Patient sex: M
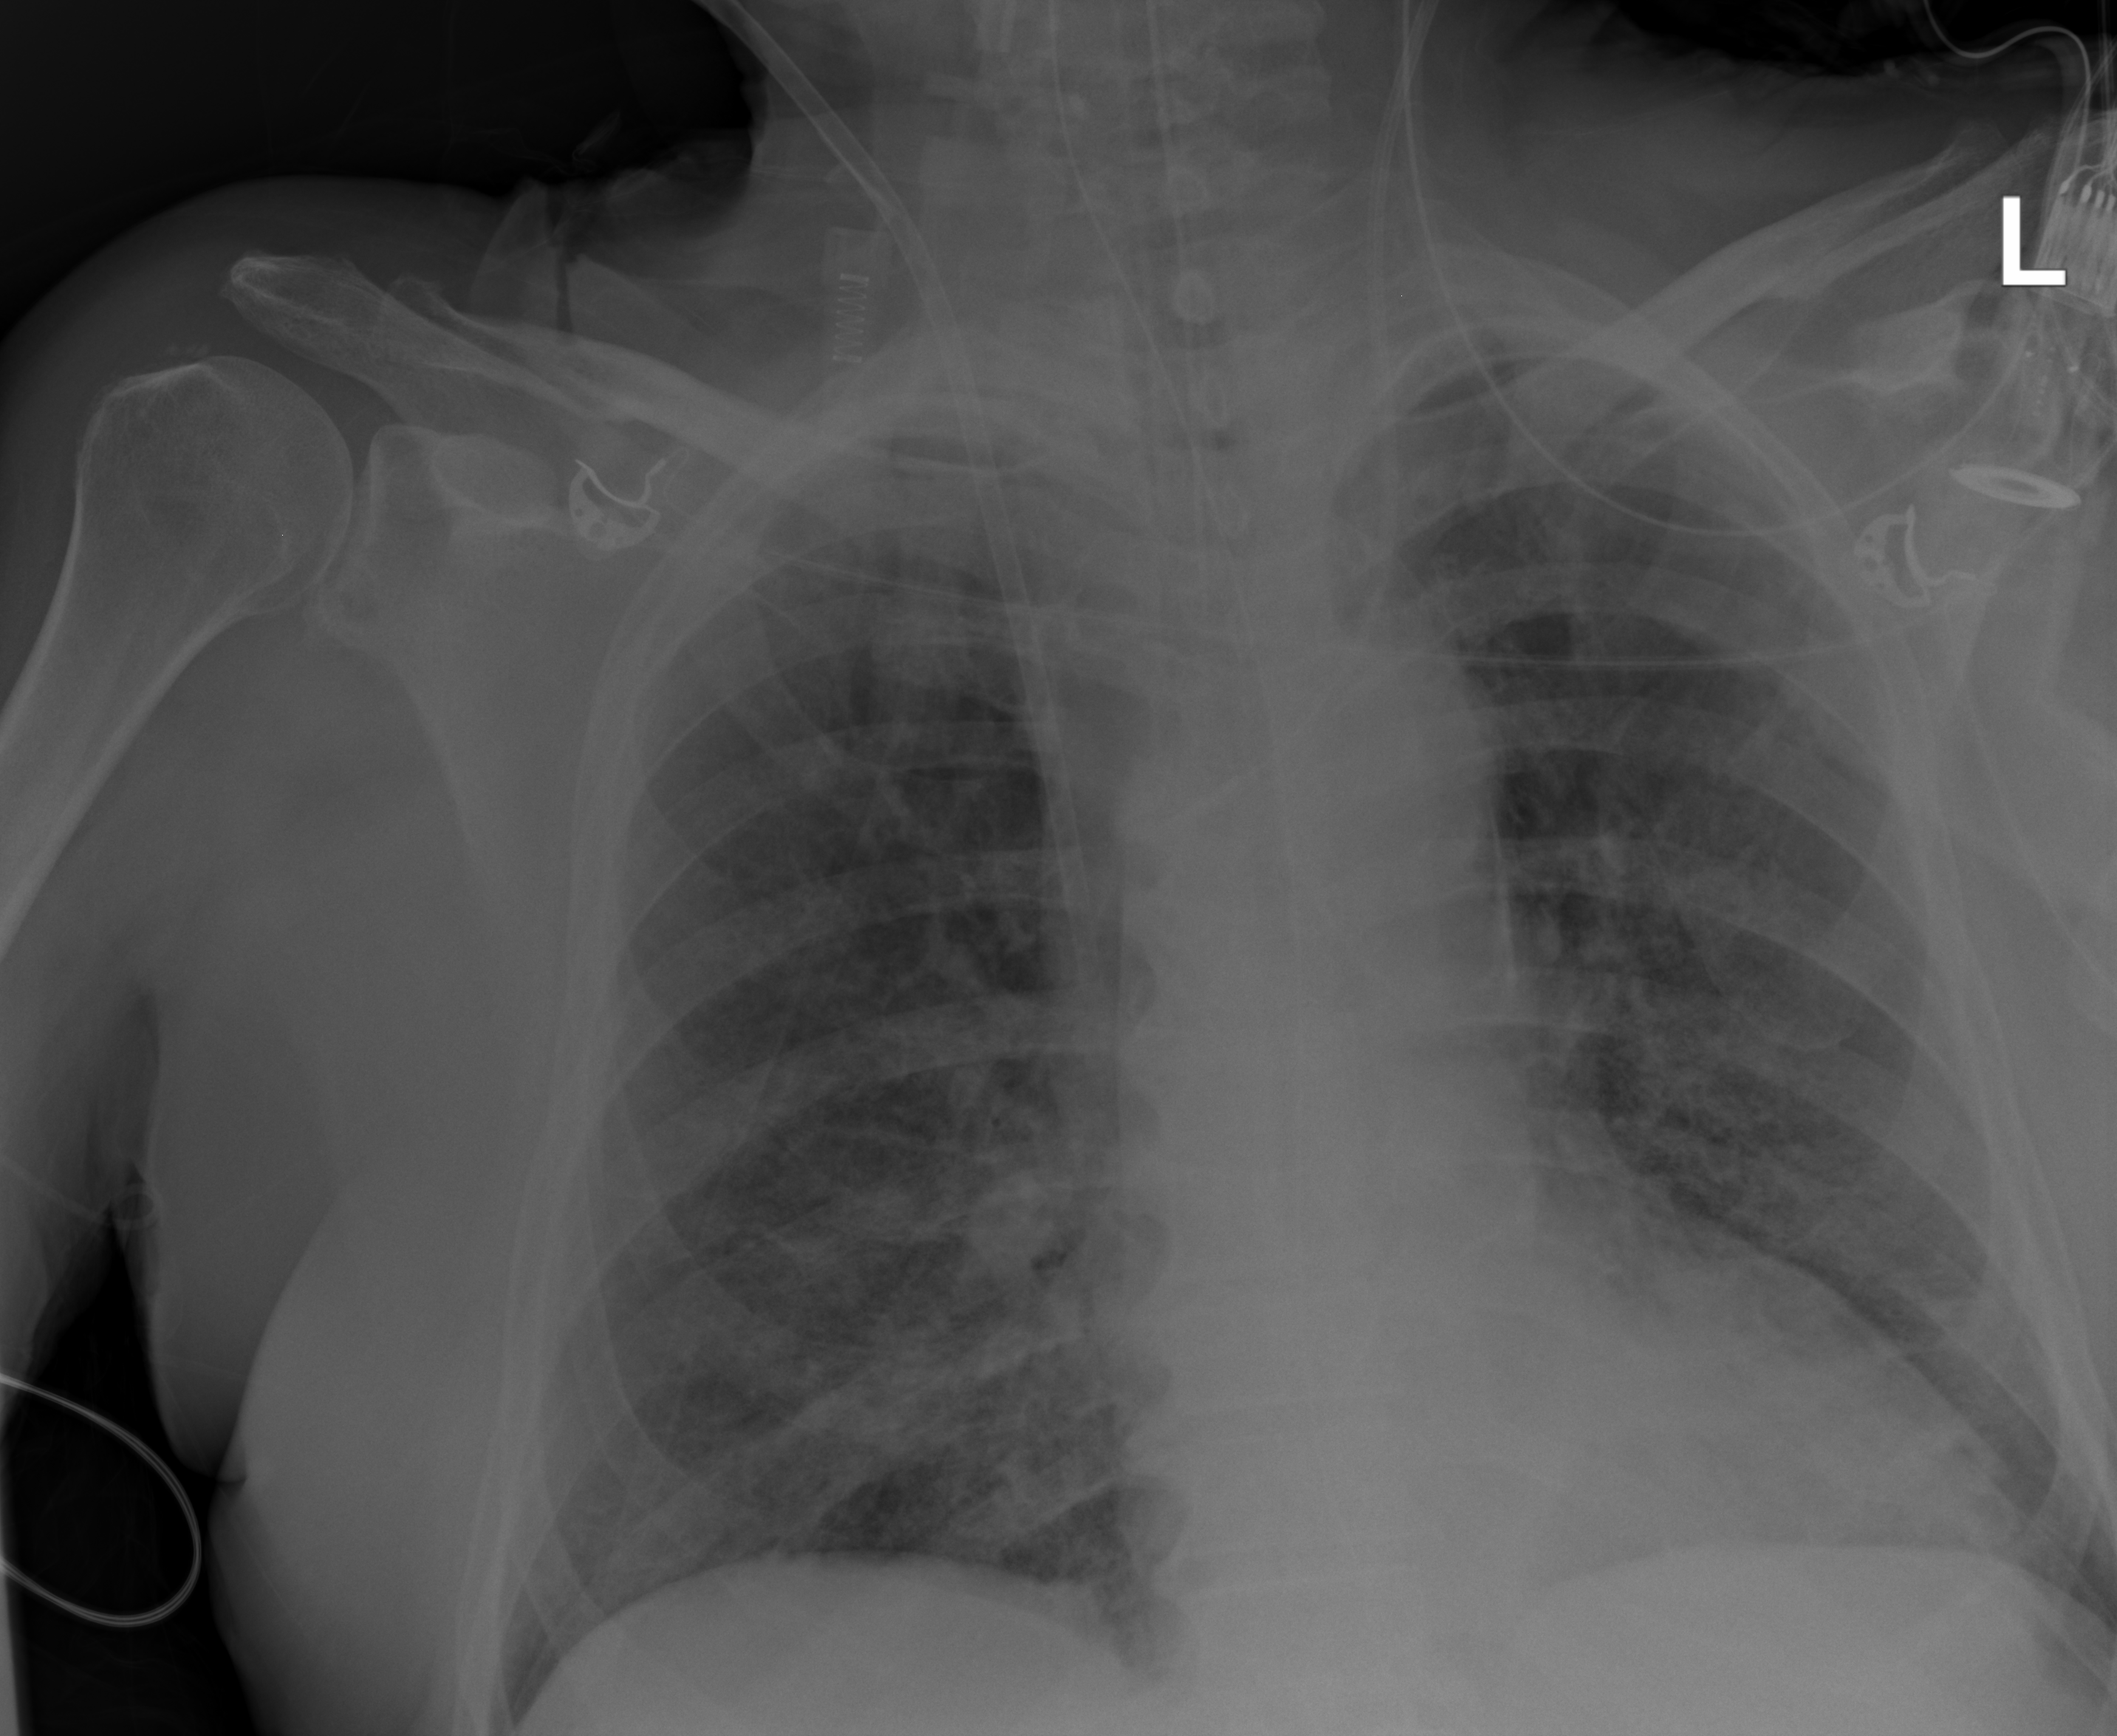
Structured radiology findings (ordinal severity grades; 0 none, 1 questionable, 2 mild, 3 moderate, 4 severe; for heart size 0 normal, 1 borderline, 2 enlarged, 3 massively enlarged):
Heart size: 2
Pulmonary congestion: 2
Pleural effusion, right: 0
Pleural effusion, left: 0
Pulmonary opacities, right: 0
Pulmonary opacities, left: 0
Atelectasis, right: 0
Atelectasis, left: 0